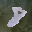
Label: 8